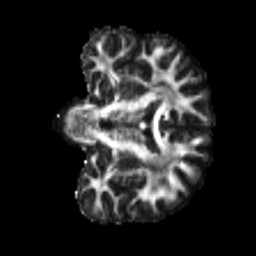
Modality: FA
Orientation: coronal
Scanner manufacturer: siemens
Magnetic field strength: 3 T
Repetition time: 4 s
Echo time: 0.0594 s